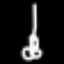
Label: palm tree